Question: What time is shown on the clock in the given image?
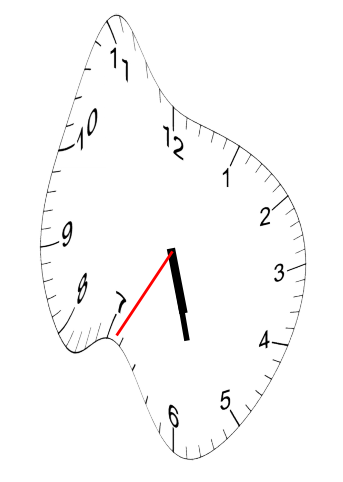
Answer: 05:27:35